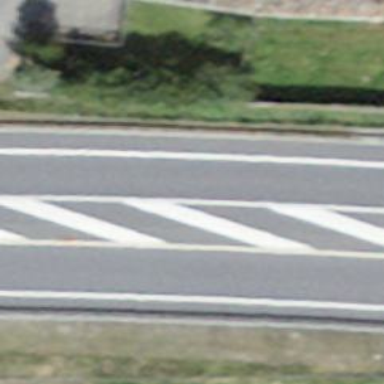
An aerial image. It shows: Asphalt trunk motorway.